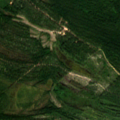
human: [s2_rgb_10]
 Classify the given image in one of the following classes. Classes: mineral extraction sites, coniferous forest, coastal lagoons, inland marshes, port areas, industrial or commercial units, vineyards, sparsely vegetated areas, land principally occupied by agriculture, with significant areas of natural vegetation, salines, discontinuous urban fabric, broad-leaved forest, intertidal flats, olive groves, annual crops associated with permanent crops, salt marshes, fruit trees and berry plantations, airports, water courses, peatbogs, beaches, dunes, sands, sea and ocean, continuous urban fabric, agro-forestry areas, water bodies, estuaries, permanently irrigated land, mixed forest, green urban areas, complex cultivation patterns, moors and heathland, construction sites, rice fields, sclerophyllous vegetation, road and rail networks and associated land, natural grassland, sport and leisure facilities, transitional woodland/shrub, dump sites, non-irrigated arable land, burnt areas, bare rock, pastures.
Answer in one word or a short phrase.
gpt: coniferous forest, transitional woodland/shrub